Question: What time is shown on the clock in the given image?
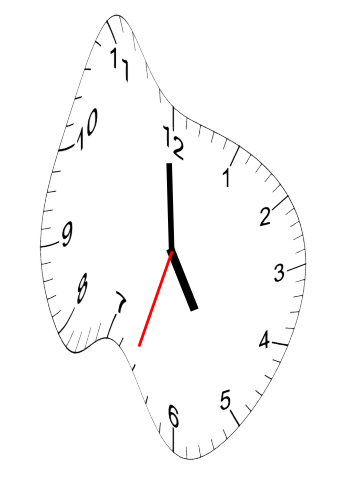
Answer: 04:59:33